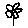
Label: flower